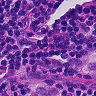
Metastatic tissue present: no